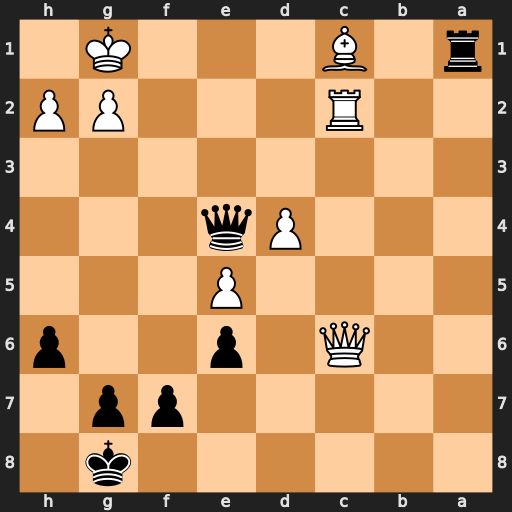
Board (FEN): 6k1/5pp1/2Q1p2p/4P3/3Pq3/8/2R3PP/r1B3K1
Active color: b
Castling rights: -
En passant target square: -
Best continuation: Qe1#